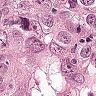
Metastatic tissue present: yes